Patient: sex F, age 36
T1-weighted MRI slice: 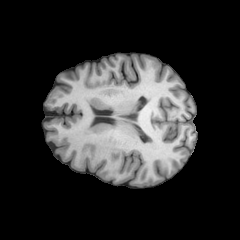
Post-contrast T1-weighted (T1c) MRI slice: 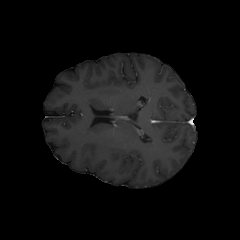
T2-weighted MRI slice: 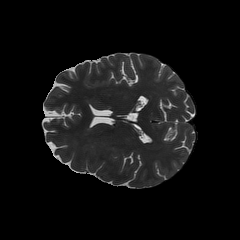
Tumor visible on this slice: no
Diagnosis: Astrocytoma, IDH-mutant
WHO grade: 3